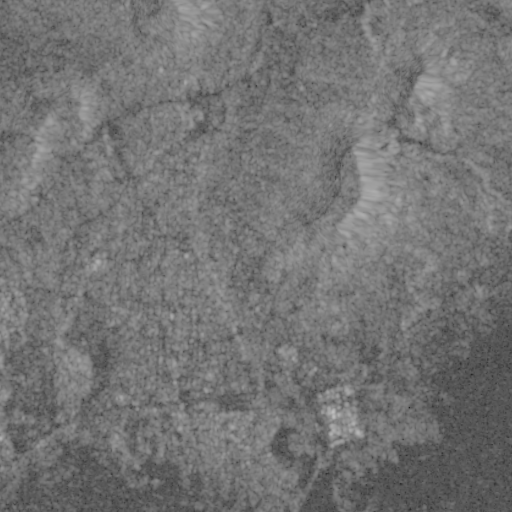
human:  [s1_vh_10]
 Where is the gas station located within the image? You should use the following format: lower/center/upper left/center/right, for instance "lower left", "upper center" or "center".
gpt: The gas station is located in the lower left of the image.
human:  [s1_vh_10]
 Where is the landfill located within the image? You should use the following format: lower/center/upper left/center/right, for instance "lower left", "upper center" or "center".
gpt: There is no landfill in the image.

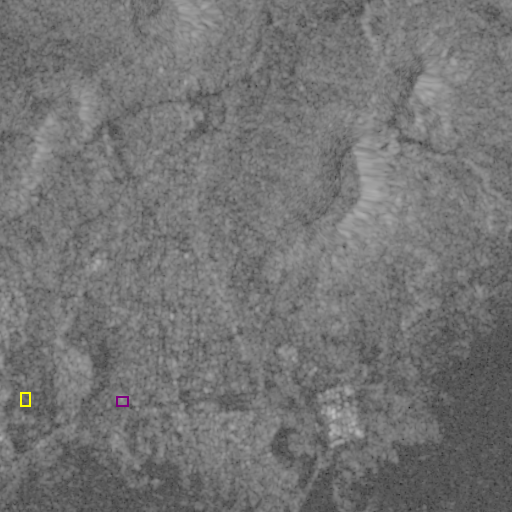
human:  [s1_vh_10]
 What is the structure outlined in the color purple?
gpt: The structure outlined in purple is a gas station.
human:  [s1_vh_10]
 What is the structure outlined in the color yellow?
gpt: The structure outlined in yellow is a park.
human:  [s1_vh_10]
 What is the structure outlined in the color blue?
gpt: There is no blue outline.